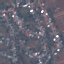
Label: Residential